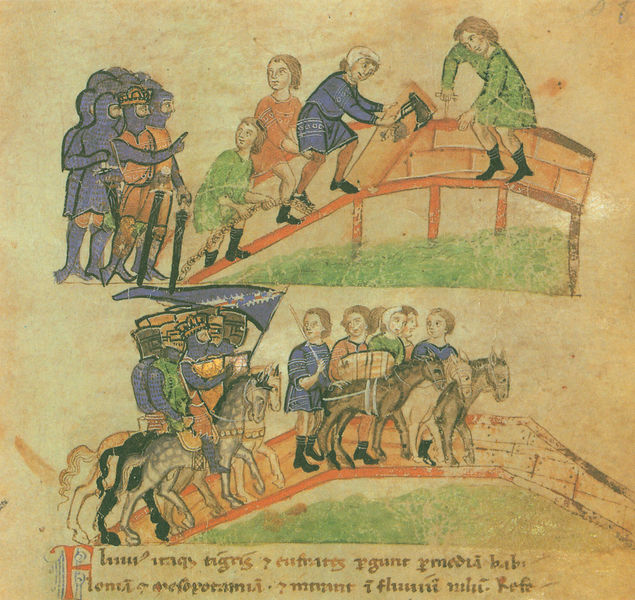
Titel: Alexanderroman
Institution: Leipzig, Stadtbibliothek
Schlagwörter: blau, grün, männer, straße, rot, wiese, malerei, tragen, brücke, krone, esel, pferd, pferde, reiter, schrift, fahne, mauer, könig, buch, schwert, text, helm, ritter, feldzug, handwerker, axt, mittelalter, kreuzzug, aufbruch, miniatur, bau, handschrift, bauen, latein, überqueren